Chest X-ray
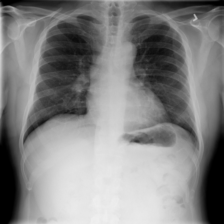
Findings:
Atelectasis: negative
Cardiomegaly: negative
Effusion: negative
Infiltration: positive
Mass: negative
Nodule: negative
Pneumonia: negative
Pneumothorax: negative
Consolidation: negative
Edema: negative
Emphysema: negative
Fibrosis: negative
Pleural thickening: negative
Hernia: negative